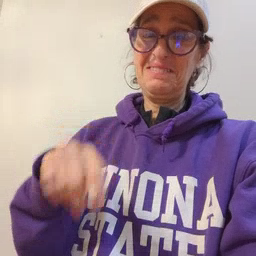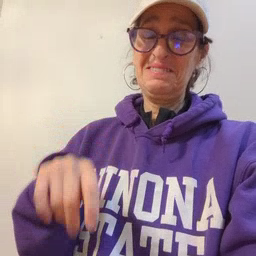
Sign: toy